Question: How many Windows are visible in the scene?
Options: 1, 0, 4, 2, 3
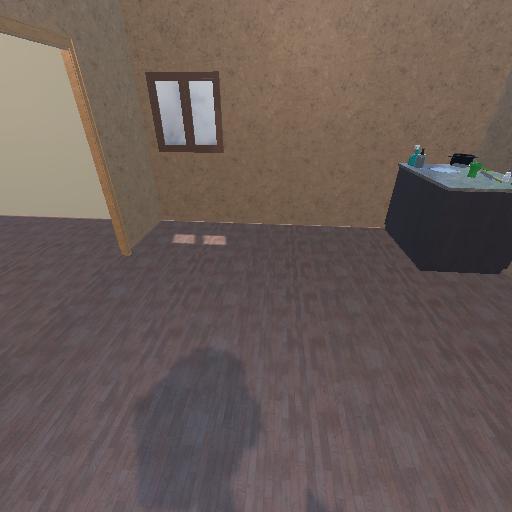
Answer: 1